Question: i need to display values of the type "Integer" in a table.
now, what i thought to do, is to simply check for the type "Integer" in the "getDataFields()"
method of DataTemplate and to set this DataTemplate as the datatemplate of my TableView.
The screenshot below shows you my "getDataFields" method. After running this code on a simulator i just get a NoClassDefFoundError.
Do any of you guys have any ideas how to do this?

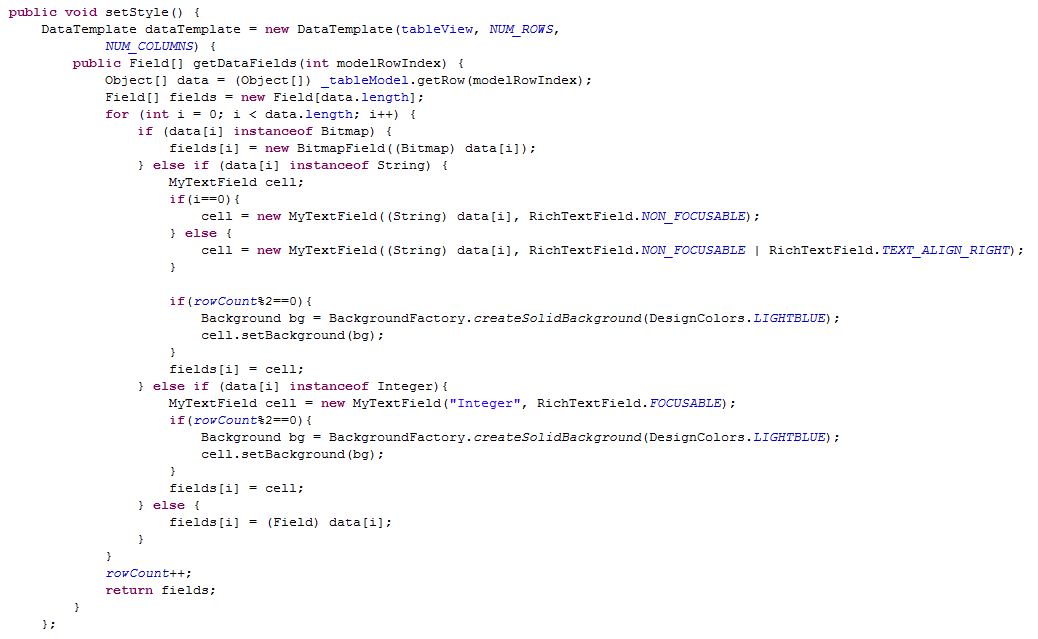
Answer: Here we go :)
(Note: I changed the type to Double instead of Integer, but it works the same way)
'''
public void setStyle() {
DataTemplate dataTemplate = new DataTemplate(tableView, NUM_ROWS,
NUM_COLUMNS) {
public Field[] getDataFields(int modelRowIndex) {
Object[] data = (Object[]) _tableModel.getRow(modelRowIndex);
Field[] fields = new Field[data.length];
for (int i = 0; i < data.length; i++) {
if (data[i] instanceof Bitmap) {
fields[i] = new BitmapField((Bitmap) data[i]);
} else if (data[i] instanceof String) {
MyTextField cell;
if(i==0){
cell = new MyTextField((String) data[i], RichTextField.NON_FOCUSABLE);
} else {
cell = new MyTextField((String) data[i], RichTextField.NON_FOCUSABLE | RichTextField.TEXT_ALIGN_RIGHT);
}
if(rowCount%2==0){
Background bg = BackgroundFactory.createSolidBackground(DesignColors.LIGHTBLUE);
cell.setBackground(bg);
}
fields[i] = cell;
} else if (data[i] instanceof Double){
MyTextField cell = new MyTextField("Double", RichTextField.FOCUSABLE);
if(rowCount%2==0){
Background bg = BackgroundFactory.createSolidBackground(DesignColors.LIGHTBLUE);
cell.setBackground(bg);
}
fields[i] = cell;
} else {
fields[i] = (Field) data[i];
}
}
rowCount++;
return fields;
}
};
tableView.setDataTemplate(dataTemplate);
}
'''
What I actually want to do is shown below:
'''
Vector atx = new Vector();
atx.addElement("ATX");
atx.addElement(2885.19);
atx.addElement("-0,14");
kurse.addElement(atx);
'''
So I'm filling the "kurse" Vector with several Vectors. The Vector in the example, "atx", contains different elements, Strings and Doubles. I need to pass them with different types, because Strings are going to be styled differently than Doubles.
Using the code above is giving me the NoClassDefFoundError, passing the value as String instead, like
'''
atx.addElement("2885.19");
'''
works perfectly.